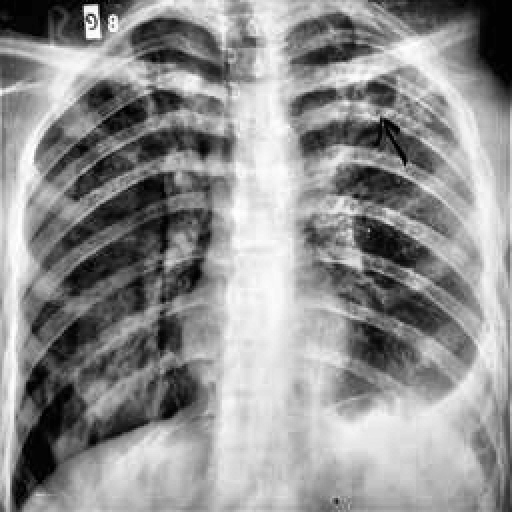
Finding: TUBERCULOSIS